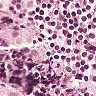
Metastatic tissue present: no